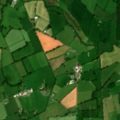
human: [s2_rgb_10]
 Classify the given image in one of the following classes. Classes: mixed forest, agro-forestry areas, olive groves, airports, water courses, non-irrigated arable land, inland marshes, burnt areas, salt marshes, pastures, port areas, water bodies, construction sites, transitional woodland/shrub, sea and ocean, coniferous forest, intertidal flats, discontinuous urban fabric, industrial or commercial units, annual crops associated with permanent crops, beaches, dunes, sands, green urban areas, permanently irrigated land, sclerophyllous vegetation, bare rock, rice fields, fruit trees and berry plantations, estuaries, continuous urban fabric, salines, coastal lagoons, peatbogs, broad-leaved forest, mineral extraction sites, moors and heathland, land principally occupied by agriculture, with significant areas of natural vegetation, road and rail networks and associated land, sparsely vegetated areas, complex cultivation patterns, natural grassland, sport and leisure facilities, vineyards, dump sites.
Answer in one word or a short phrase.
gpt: pastures, land principally occupied by agriculture, with significant areas of natural vegetation